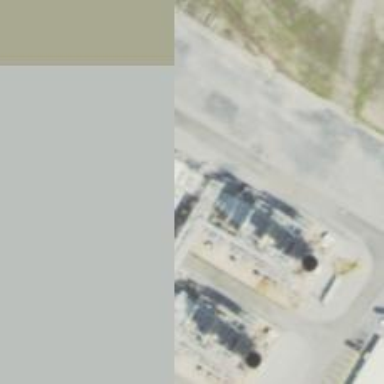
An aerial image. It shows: Gas turbine generator is in use.